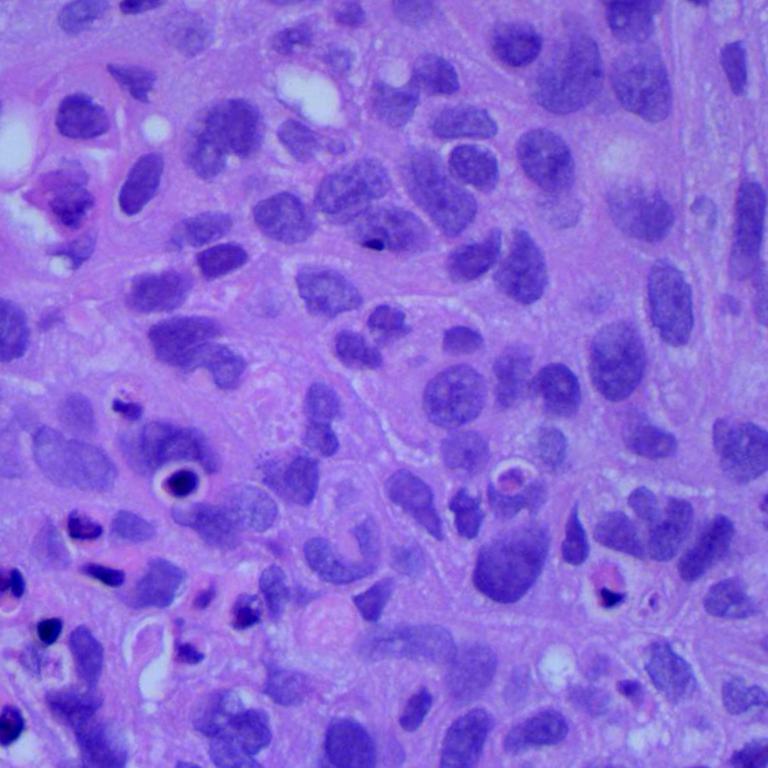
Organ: lung
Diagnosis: squamous carcinomas